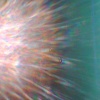
Label: sunburn